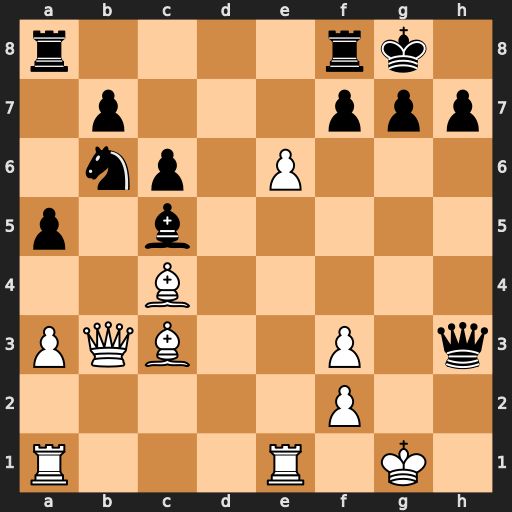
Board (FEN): r4rk1/1p3ppp/1np1P3/p1b5/2B5/PQB2P1q/5P2/R3R1K1
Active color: w
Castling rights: -
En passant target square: -
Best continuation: exf7+ Rxf7 Bxf7+